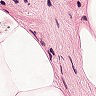
Metastatic tissue present: no